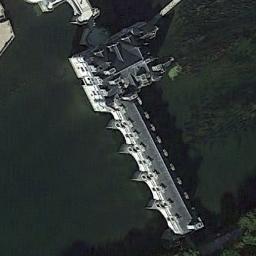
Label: palace